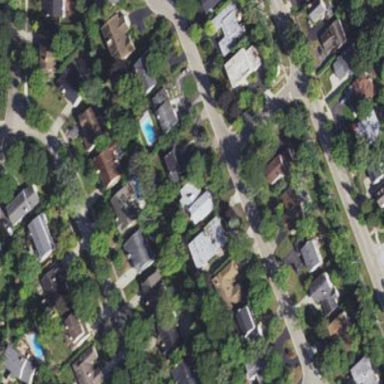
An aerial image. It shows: This residential area consists of single-family homes.